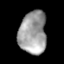
Tissue: lung
Cell type: Others
Senescence score: 0.5785
Nuclear area (px): 1147
Mean DAPI intensity: 159.324